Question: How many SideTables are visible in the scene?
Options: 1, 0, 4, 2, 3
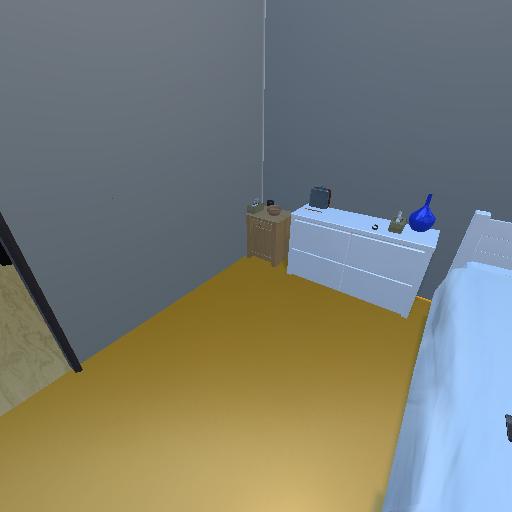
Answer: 1